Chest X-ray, AP view. Patient: 46 years old, sex F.
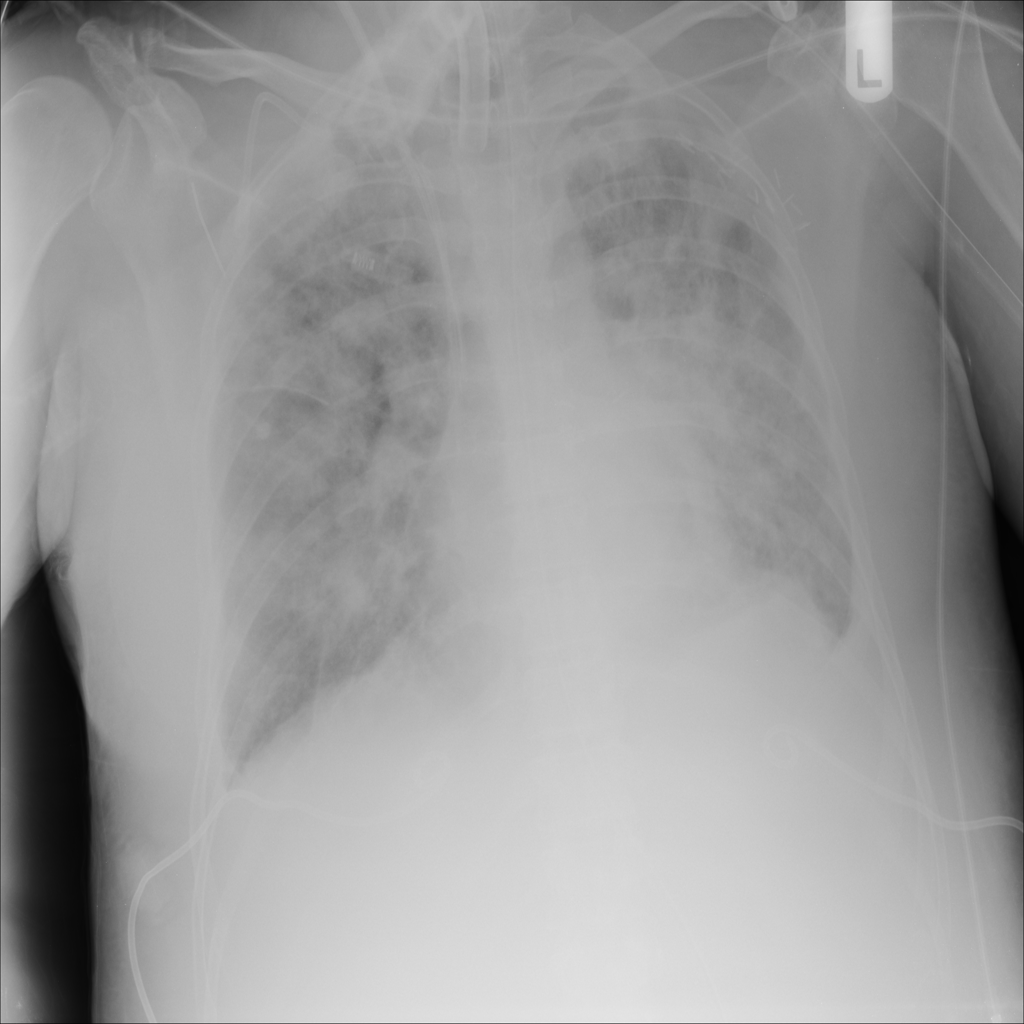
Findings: Nodule